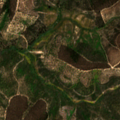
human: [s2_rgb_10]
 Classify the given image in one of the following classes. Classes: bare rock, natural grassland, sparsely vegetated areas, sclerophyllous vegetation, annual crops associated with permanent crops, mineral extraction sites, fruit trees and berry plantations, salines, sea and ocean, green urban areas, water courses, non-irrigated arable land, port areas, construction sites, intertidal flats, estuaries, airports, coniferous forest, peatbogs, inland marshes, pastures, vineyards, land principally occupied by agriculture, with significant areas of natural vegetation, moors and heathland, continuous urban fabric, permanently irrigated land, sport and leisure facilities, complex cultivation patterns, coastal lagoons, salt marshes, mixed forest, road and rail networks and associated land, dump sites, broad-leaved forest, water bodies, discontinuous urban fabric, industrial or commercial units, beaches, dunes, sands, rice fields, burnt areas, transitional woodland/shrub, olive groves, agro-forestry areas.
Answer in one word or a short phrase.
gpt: broad-leaved forest, transitional woodland/shrub